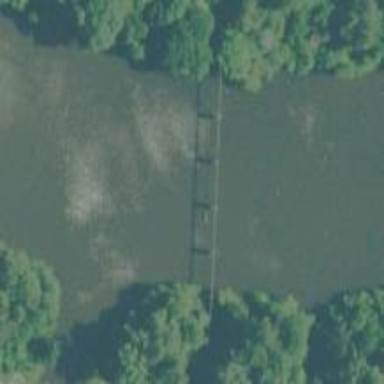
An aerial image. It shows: Bridge with supports.